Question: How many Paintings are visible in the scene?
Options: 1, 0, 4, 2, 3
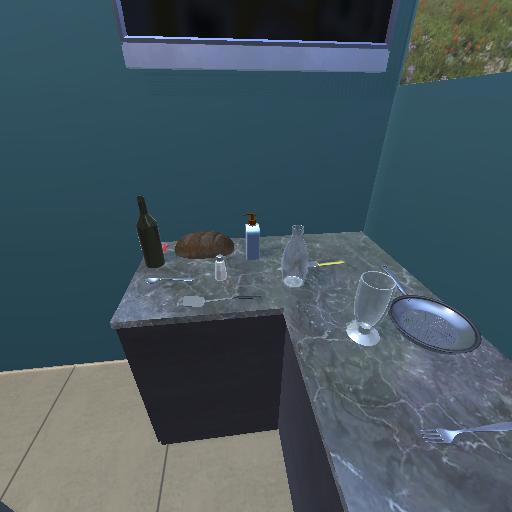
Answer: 1